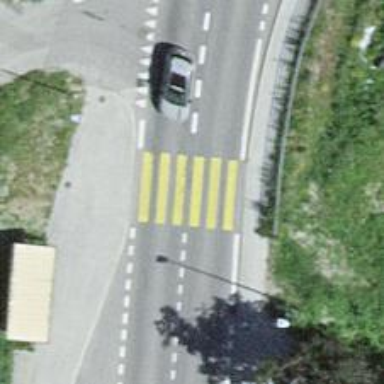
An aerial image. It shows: Marked road crossing.